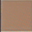
Piece: xx